Question: Count the number of objects in the diagram.
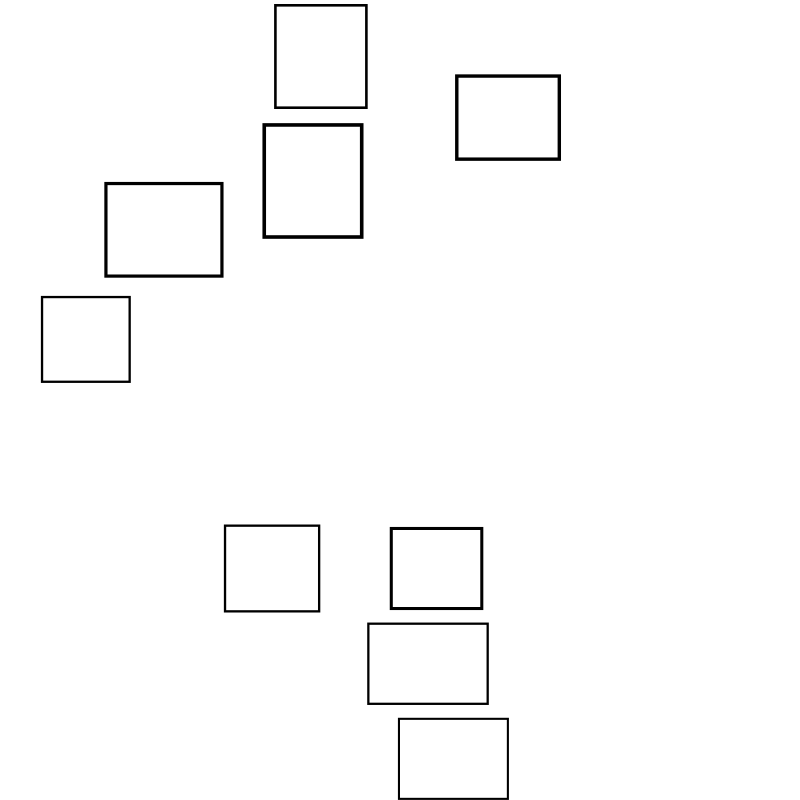
Answer: 9